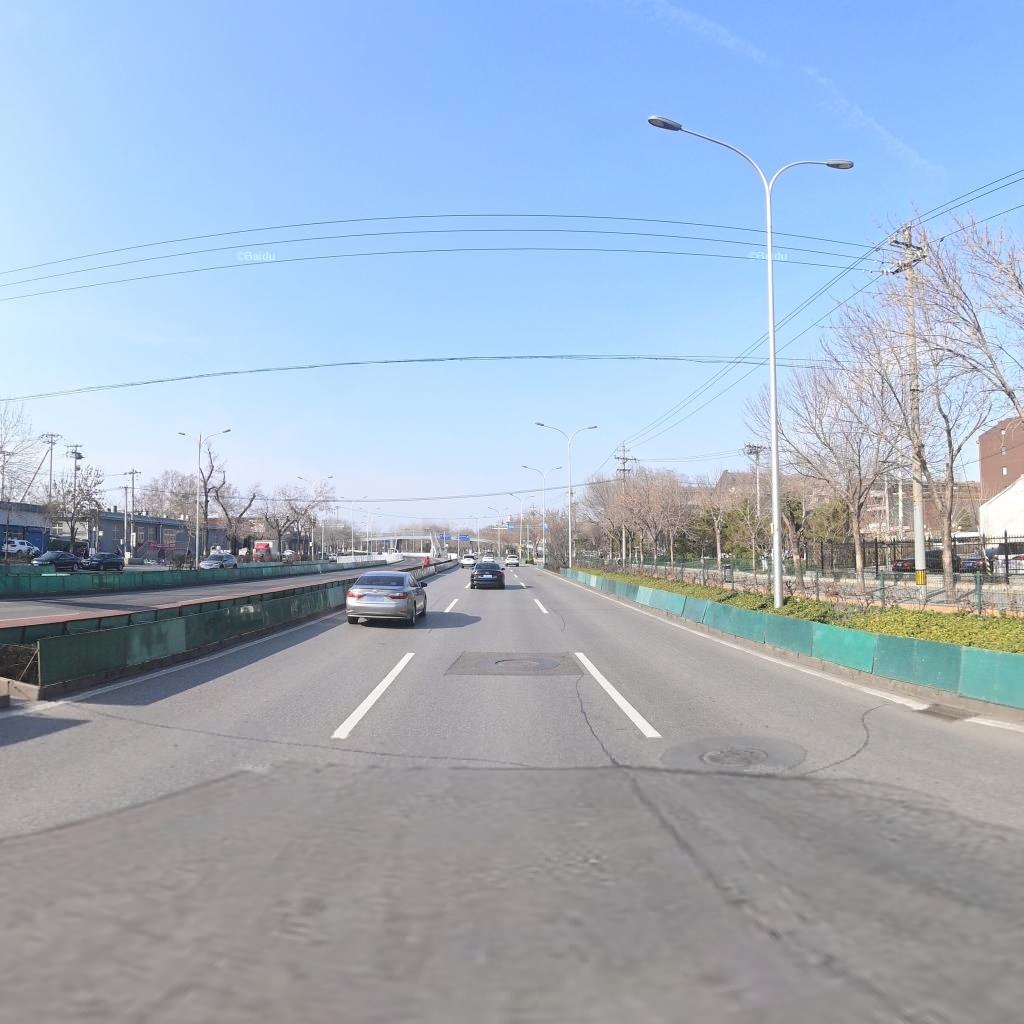
Region: Haidian
Road damage annotations: longitudinal patch, transverse patch, manhole cover, longitudinal patch, manhole cover, longitudinal patch